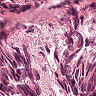
Metastatic tissue present: yes